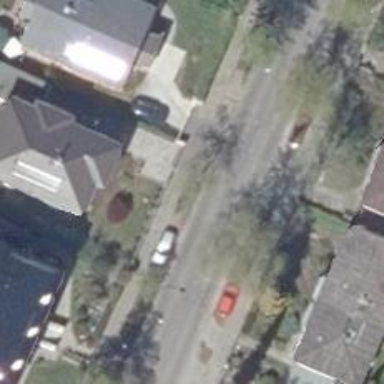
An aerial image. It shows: Avenue lined with broadleaved deciduous trees.